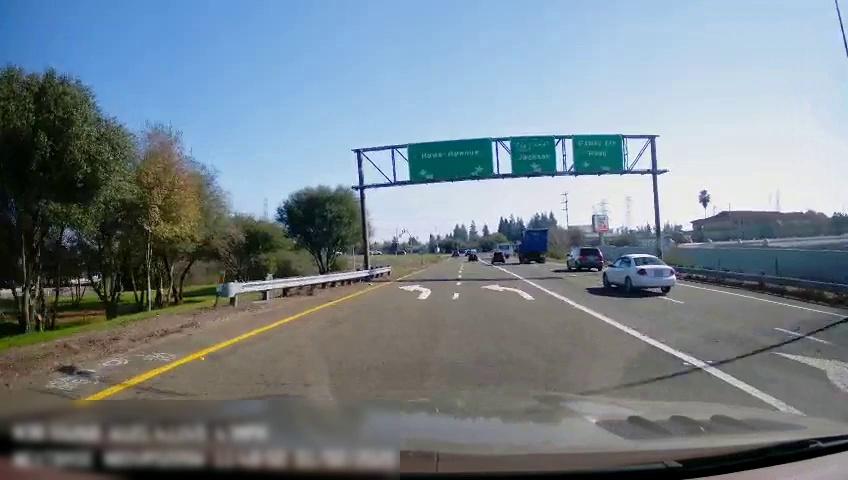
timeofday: Day
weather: Sunny
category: Drivable Space
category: Vehicles | Car
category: Vehicles | SUV
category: Vehicles | SUV
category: Vehicles | Truck
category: Vehicles | Truck
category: Vehicles | Truck
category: Lanes | Current Lane
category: Lanes | Alternate Lane
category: Lanes | Current Lane
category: Lanes | Alternate Lane
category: Lanes | Alternate Lane
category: Traffic | Signs
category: Traffic | Signs
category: Traffic | Signs
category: Traffic | Lights